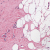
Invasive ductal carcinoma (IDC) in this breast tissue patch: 0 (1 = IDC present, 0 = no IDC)